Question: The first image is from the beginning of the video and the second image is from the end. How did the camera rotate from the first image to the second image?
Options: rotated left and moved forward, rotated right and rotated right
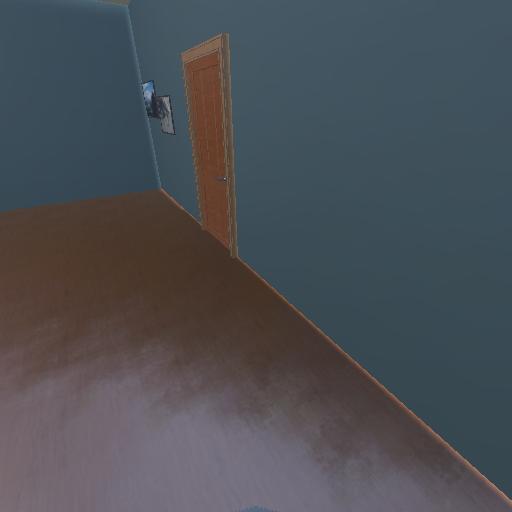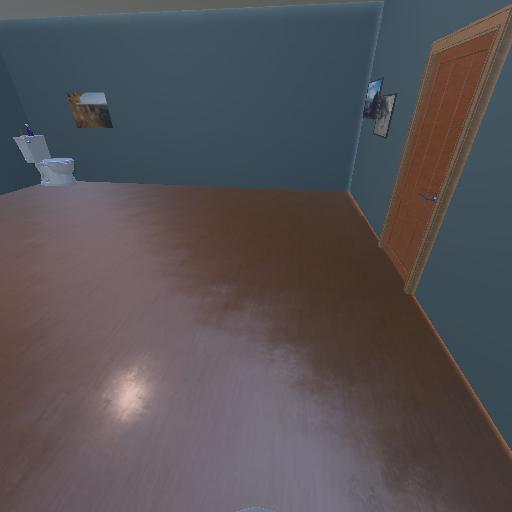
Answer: rotated left and moved forward